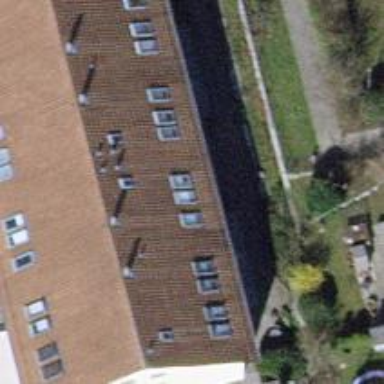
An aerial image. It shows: Building with tile roof.